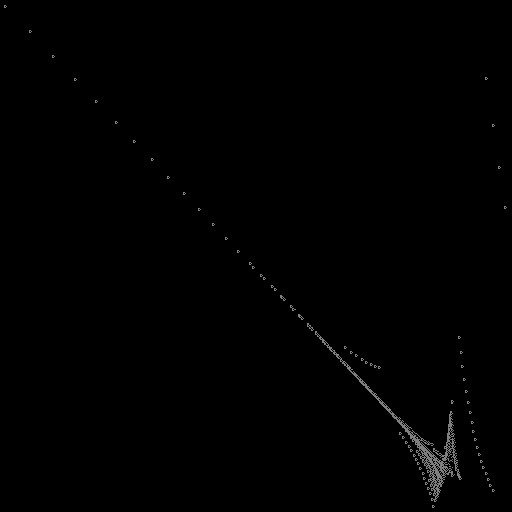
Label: newyorkfern